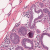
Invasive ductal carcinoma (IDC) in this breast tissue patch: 0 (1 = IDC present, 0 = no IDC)